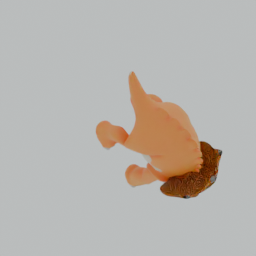
Label: animals